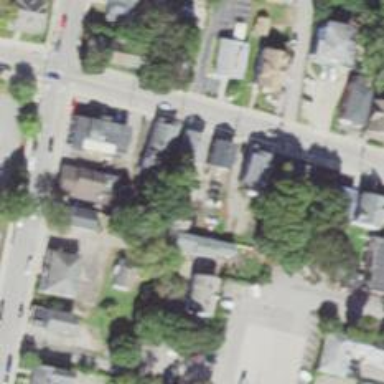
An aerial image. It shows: Residential driveway designated as service road.